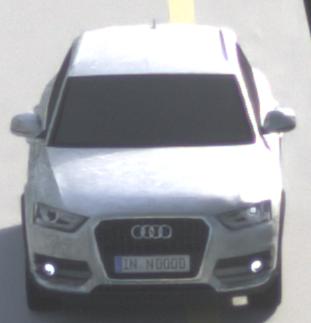
Make: Audi
Model: Q3 1.4 TFSI
Detailed model: Q3 (8U)
Model produced from: 2013/07
Model produced until: 2014/10
Doors: 5
Color: white
Road condition: dry road
Daytime: morning or afternoon
Contrast: low contrast